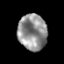
Tissue: prostate
Cell type: Epithelial cells
Senescence score: 0.3621
Nuclear area (px): 1011
Mean DAPI intensity: 145.654